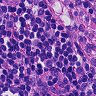
Metastatic tissue present: no